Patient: sex M, age 63
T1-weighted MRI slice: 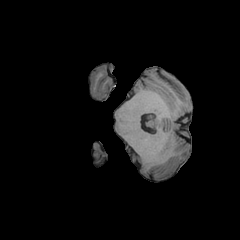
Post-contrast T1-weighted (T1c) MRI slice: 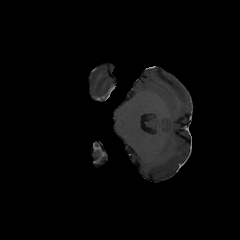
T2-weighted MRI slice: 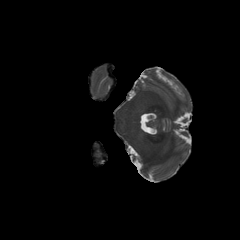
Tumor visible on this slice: no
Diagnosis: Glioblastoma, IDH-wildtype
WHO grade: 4